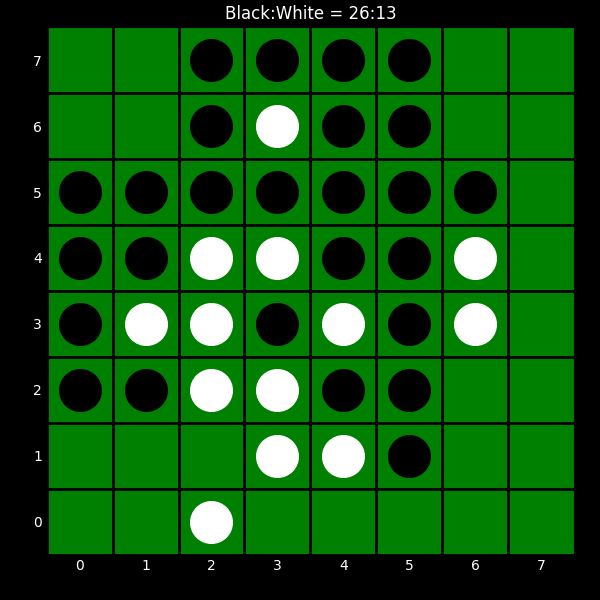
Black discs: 26
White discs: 13